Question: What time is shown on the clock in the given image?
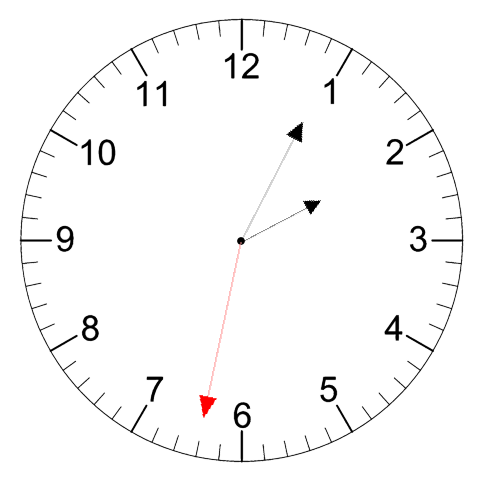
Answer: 02:04:32